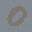
Label: 0